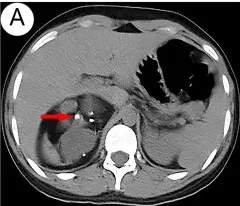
CT scan + contrast-enhanced ultrasound + 3D of adrenal gland revealed a spherical mass arising from the right adrenal gland with mixed density that was suspected to malignant tumor, a solid with multiple high-density nodules.
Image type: radiology (ct)